Question: I am reading several csv sheet with the 'opencsv' libary. I am storing the "read" csv file in 'hugeList = reader.readAll();' Now I only want to only write the 5th value of this huge csv sheet columnwise in another sheet.
At the moment I am standing at:
'''
//reading all entries in a huge list
//-740 as it would take to much time to run it in "dev mode"
for (int j = 0; j < (fileList.size() - 740); j++) {
String csvFile = "C:\Users\" + fileList.get(j);
reader = new CSVReader(new FileReader(csvFile), ';');
hugeList = reader.readAll();
List<String[]> data = new ArrayList<String[]>();
// for(int m = 0; m < hugeList.size(); m++) {
// String[] value = hugeList.get(m);
data.add(hugeList.get(5));
// }
writer.writeAll(data);
}
'''
However I have no idea how to write them into another column and just take the 5th value?
I really appreciate your answer!
I have saved all values from one sheet at the time in hugeList. Now I want to
write only the 5th column into a new sheet.
The logic behind this goal.

This is what my code looks like right now:
'''
//reading all entries in a huge list
for (int j = 0; j < (fileList.size() - 740); j++) {
String csvFile = "C:\" + fileList.get(j);
reader = new CSVReader(new FileReader(csvFile), ';');
hugeList = reader.readAll();
List<String[]> data = new ArrayList<String[]>();
List<String> tmp= new ArrayList<String>();
for(int m = 0; m < hugeList.size(); m++) {
String[] values = hugeList.get(m);
tmp.add(values[0]);
}
data.add(tmp.toArray(new String[0]));
writer.writeAll(data);
}
'''
As you can see I get my data still vertically... Why?
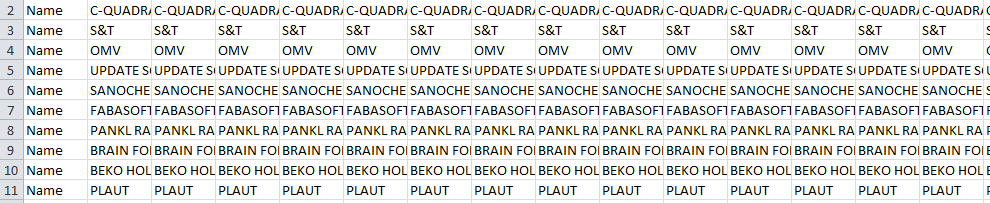
Answer: I thing you are already on the right way.
You have 2 possibilities.
'''
1. data.add(hugeList.get(4));
2. for(int m = 0; m < hugeList.size(); m++) {
if(m==4){
String[] values = hugeList.get(m);
data.add(values);
break;
}
}
'''
Goal: I have saved all values from one sheet at the time in hugeList. Now I want to write only the 5th column into a new sheet. Problem: The logic behind this goal.

'''
List<String[]> data = new ArrayList<String[]>();
List<String> tmp= new ArrayList<String>();
for(int m = 0; m < hugeList.size(); m++) {
String[] values = hugeList.get(m);
tmp.add(values[4]);
}
data.add(tmp.toArray(new String[0]));
}
'''
'''
for (int j = 0; j < fileList.size(); j++) {
String csvFile = readPath + fileList.get(j);
System.out.println("Read: " + csvFile);
reader = new CSVReader(new FileReader(csvFile), ';');
hugeList = reader.readAll();
String[] data = new String[1];
for (int m = 0; m < hugeList.size(); m++) {
String[] values = hugeList.get(m);
data[0] = values[0];
writer.writeNext(data);
}
}
'''